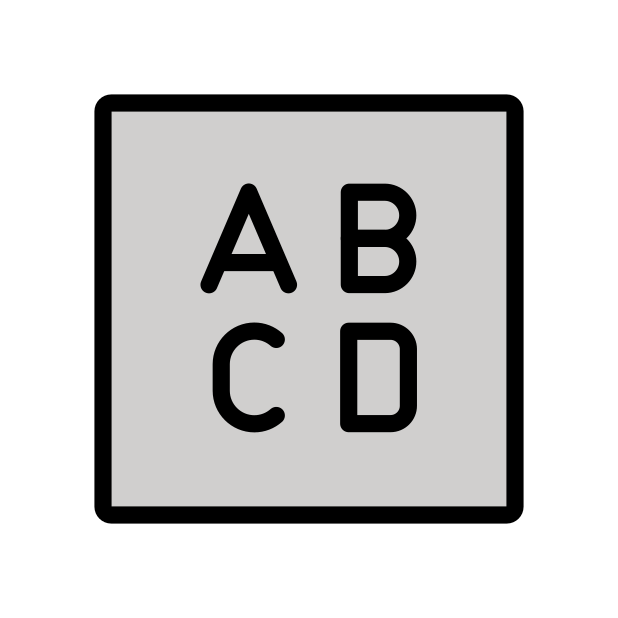
input latin uppercase